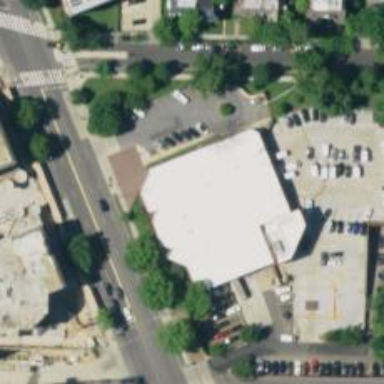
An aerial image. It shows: Post office.